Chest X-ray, AP view. Patient: 58 years old, sex F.
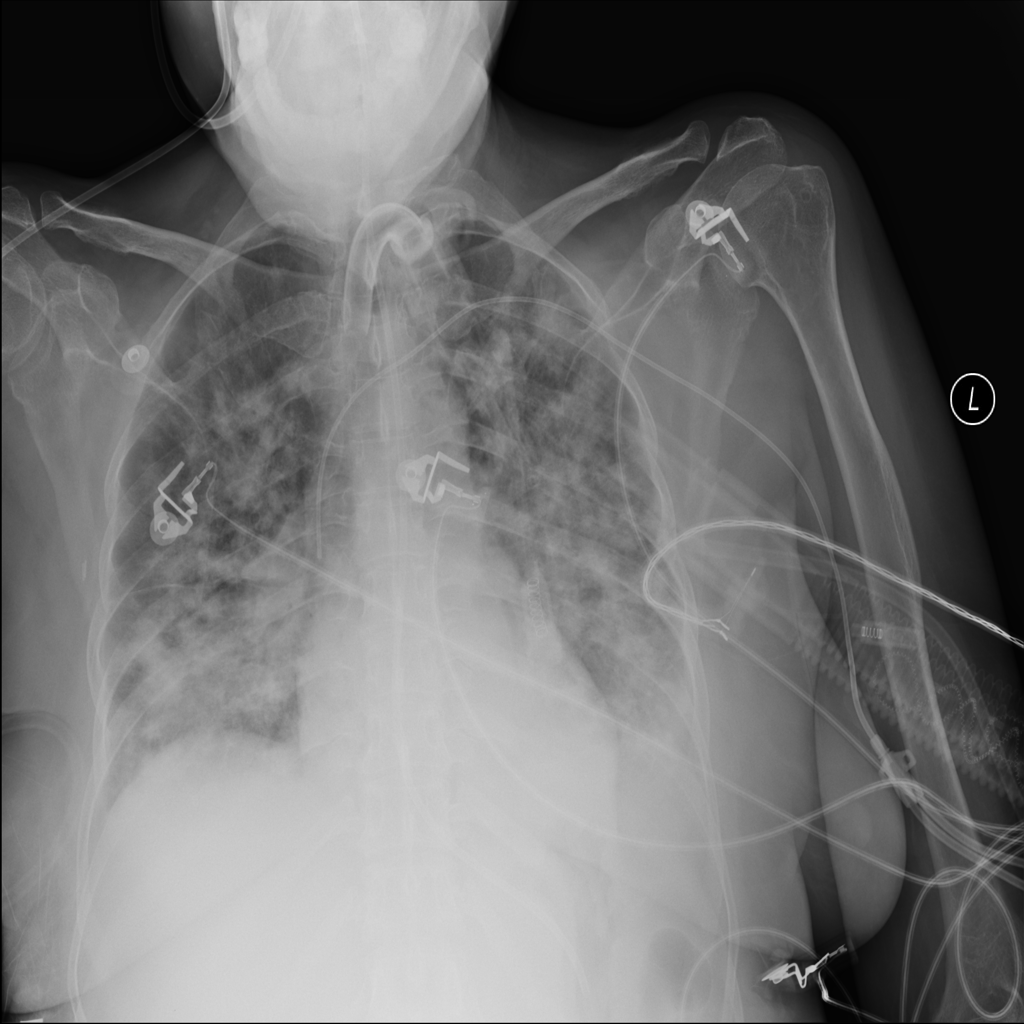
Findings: Infiltration, Nodule